Question: My current project uses some 'ListFragments' to show rows of data.
The rows get updated dynamically every some seconds. The amount of rows varies with every update and in every 'ListFragment'.
I would like to show the amount of rows to the user, and think that the perfect place for that would be next to the 'Fragment''s title in the . I provided a sample image for better comprehension:

Sadly I am pretty clueless how to achieve this.
I tried the following:
'''
public class PagerAdapter extends FragmentPagerAdapter {
private int numOne = 0;
private int numTwo = 0;
// ...
@Override
public CharSequence getPageTitle(int position) {
switch (position) {
case 0:
return "List 1 (" + numOne + ")";
case 1:
return "List 2 (" + numTwo + ")";
default:
return "";
}
public void setNumOne(int num) {
this.numOne = num;
}
public void setNumTwo(int num) {
this.numTwo = num;
}
}
'''
When I now call the 'setNumXXX()' method, nothing happens, until I move between fragments, what seems to trigger the 'getPageTitle()' to fire.
My question is: 'num'
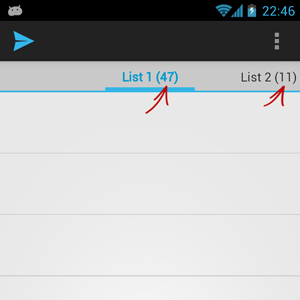
Answer: If you call 'notifyDataSetChanged()' on the indicator instance it will redraw itself and grab the new titles.